Question: I m trying to Highlight the name of the month with the highest record in , which is Jan-08 using conditional formatting but its not working.
My data is in this form:

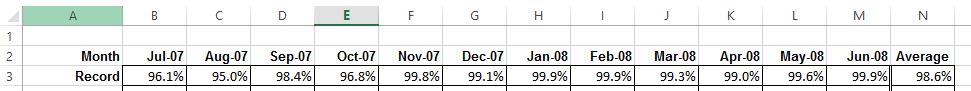
Answer: Use formula as:
'''
=B$3=MAX($B$3:$M$3)
'''
Don't forget to add the '$' sign.